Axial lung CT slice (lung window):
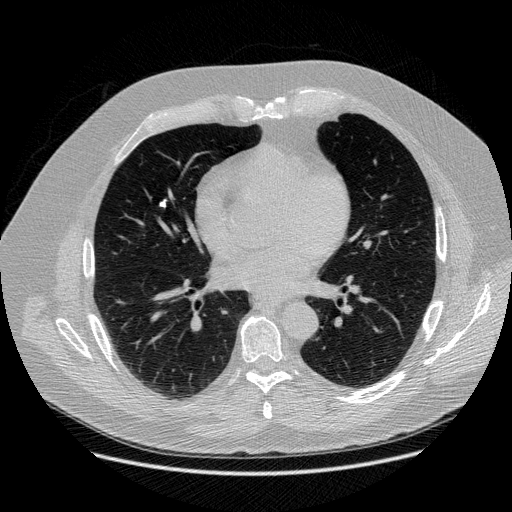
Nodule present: yes
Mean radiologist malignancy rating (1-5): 1.75